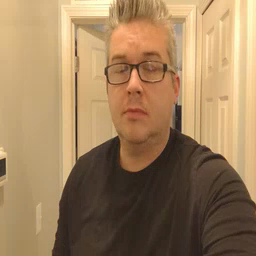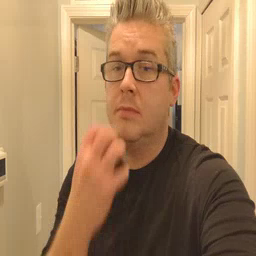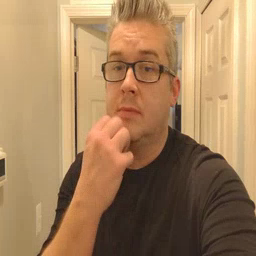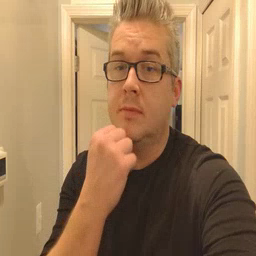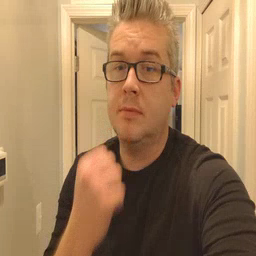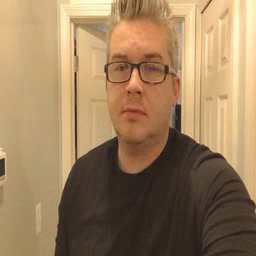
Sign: underwear